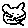
Label: cat